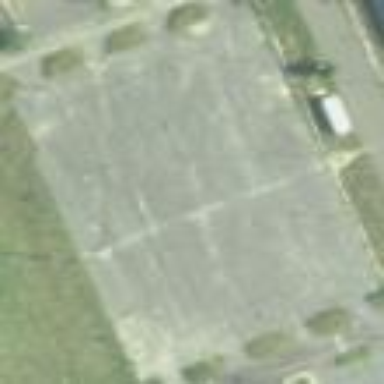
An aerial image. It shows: Parking area with surface.